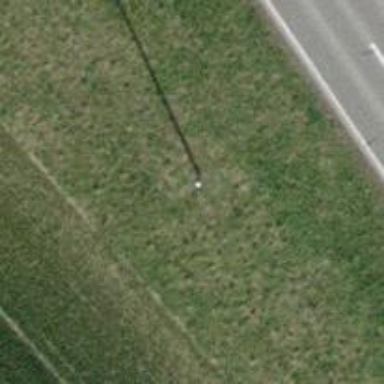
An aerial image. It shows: Power pole.